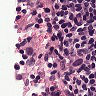
Metastatic tissue present: no